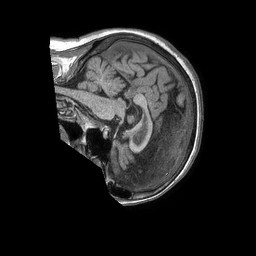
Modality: T1w
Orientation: sagittal
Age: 60
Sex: female
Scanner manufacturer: philips
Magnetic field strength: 1.5 T
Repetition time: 0.007795 s
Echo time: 0.003614 s